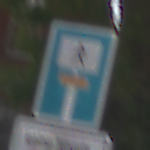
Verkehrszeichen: SackgasseFussgaengerDurchlaessig
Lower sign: HinweisGeaenderteVorfahrtVerkehrsfuehrungVerkehrsregelung3
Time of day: MorningAfternoon
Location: Outdoor (Urban)
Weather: Overcast
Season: NotSpecified
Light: Natural